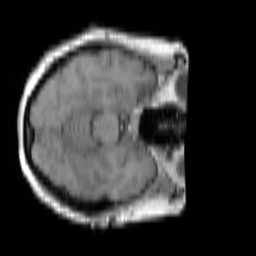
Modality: T1w
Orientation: axial
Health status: ill
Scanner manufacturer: siemens
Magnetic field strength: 3 T
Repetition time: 0.4 s
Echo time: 0.00246 s